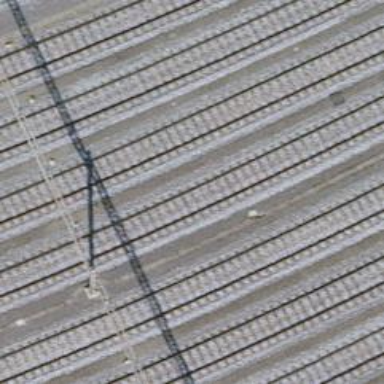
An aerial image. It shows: Rail yard with electrified contact lines for railway operations.